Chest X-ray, AP view. Patient: 44 years old, sex M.
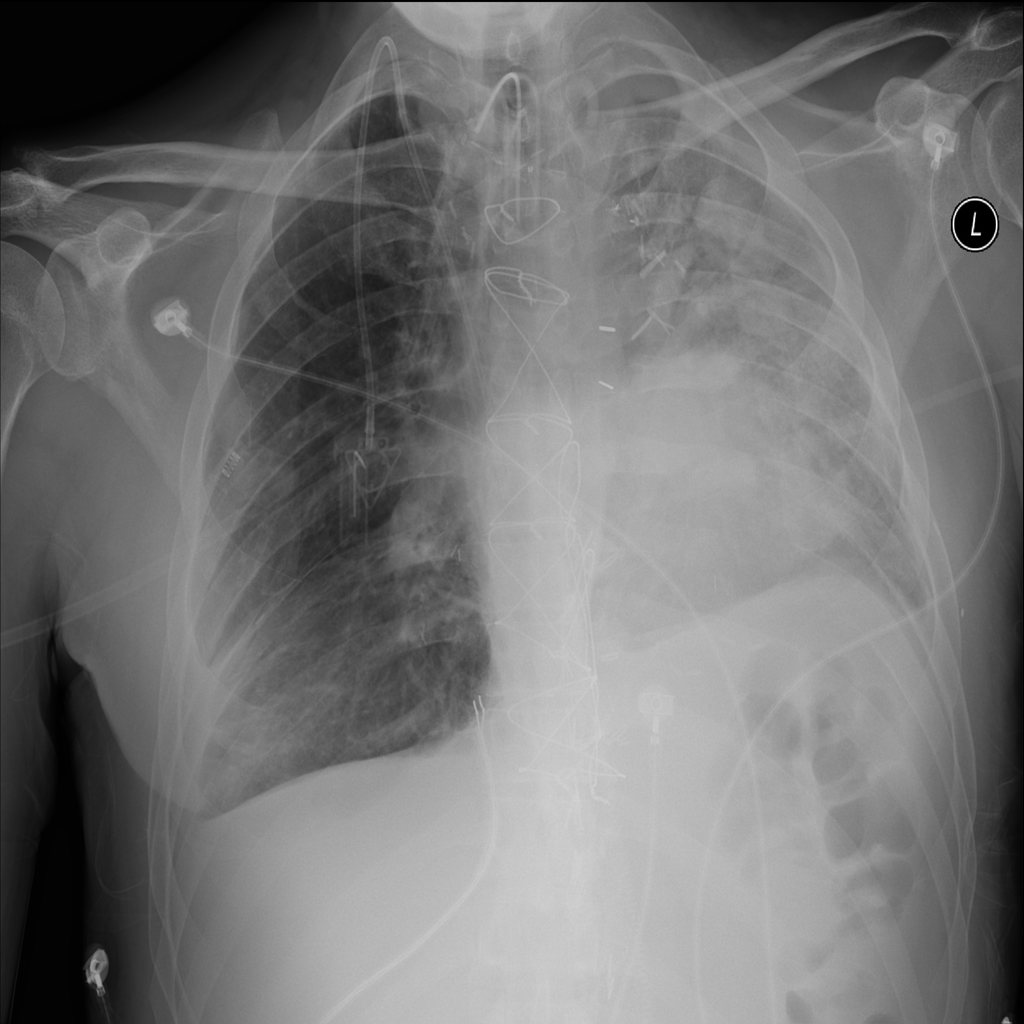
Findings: Atelectasis, Infiltration, Mass